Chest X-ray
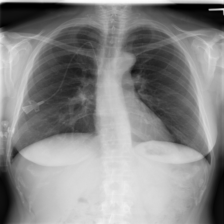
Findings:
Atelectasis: negative
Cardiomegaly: negative
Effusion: negative
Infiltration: negative
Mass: negative
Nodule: negative
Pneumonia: negative
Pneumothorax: negative
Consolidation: negative
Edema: negative
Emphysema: negative
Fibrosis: negative
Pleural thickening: negative
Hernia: negative